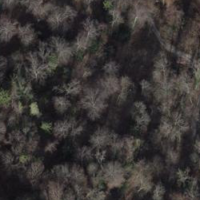
EUNIS habitat code: 41
Species observed at this site:
Lamium galeobdolon